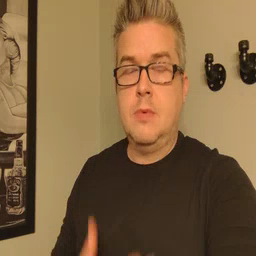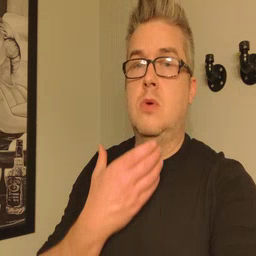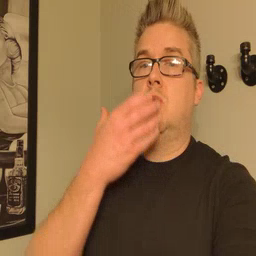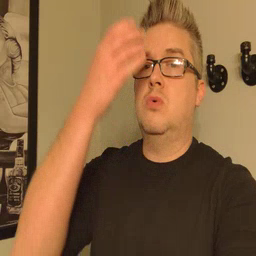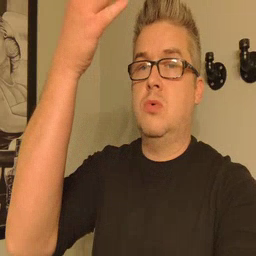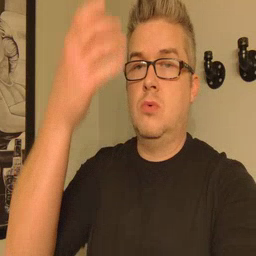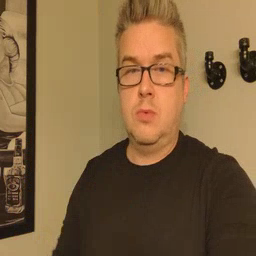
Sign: giraffe